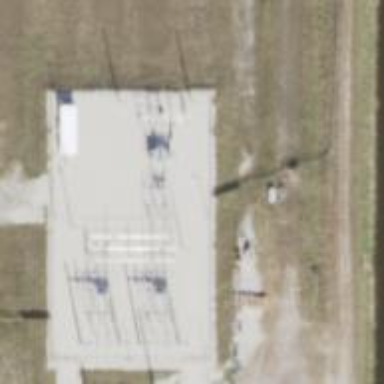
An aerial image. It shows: Switch for power supply.